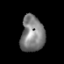
Tissue: prostate
Cell type: T cells
Senescence score: 0.739
Nuclear area (px): 837
Mean DAPI intensity: 127.17